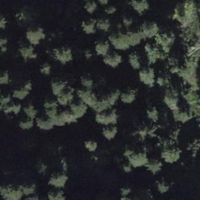
EUNIS habitat code: 43
Species observed at this site:
Petasites albus